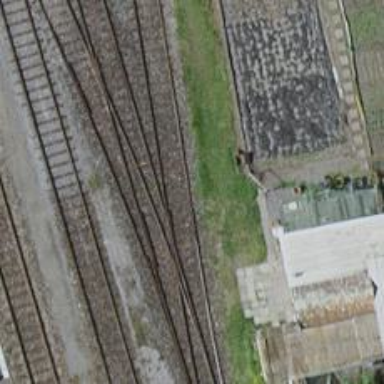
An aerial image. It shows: Single-track electrified railway yard with contact line electrification.